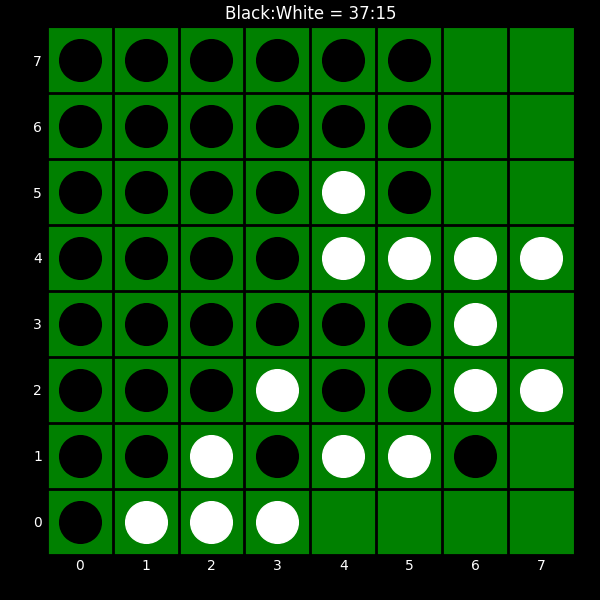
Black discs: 37
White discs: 15